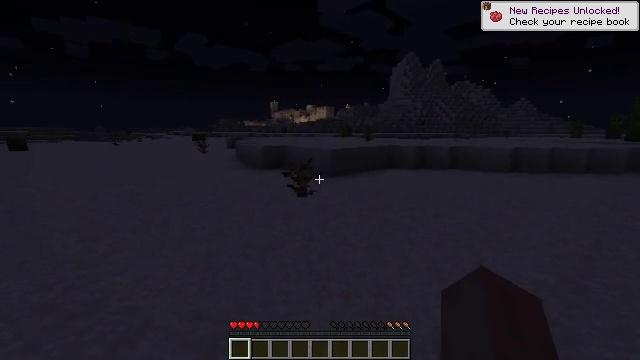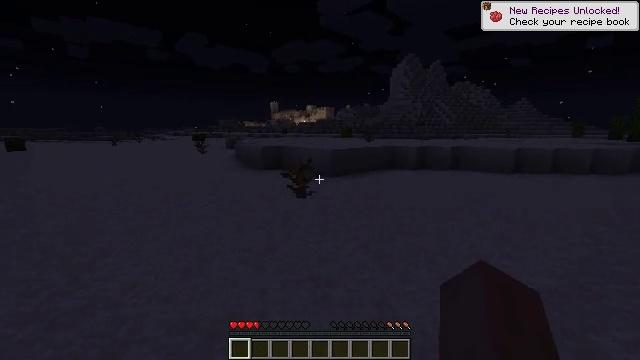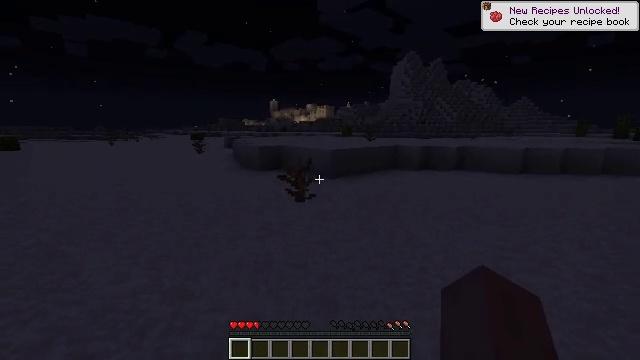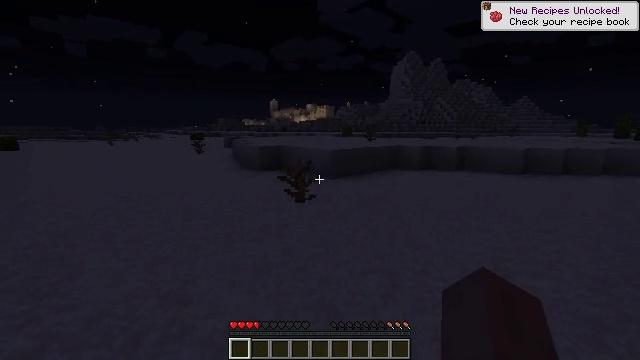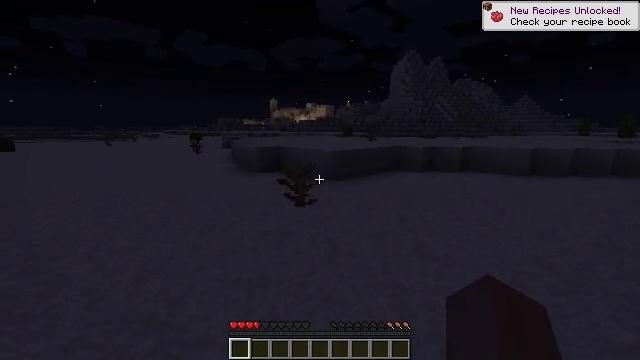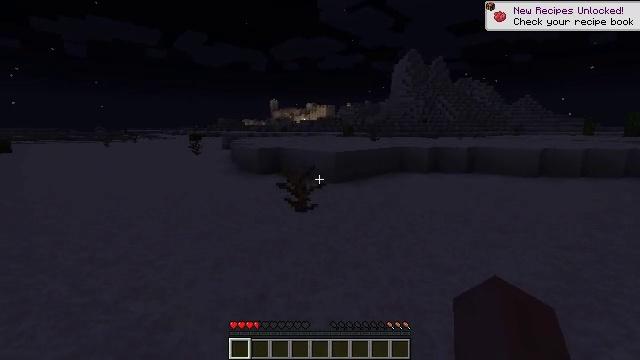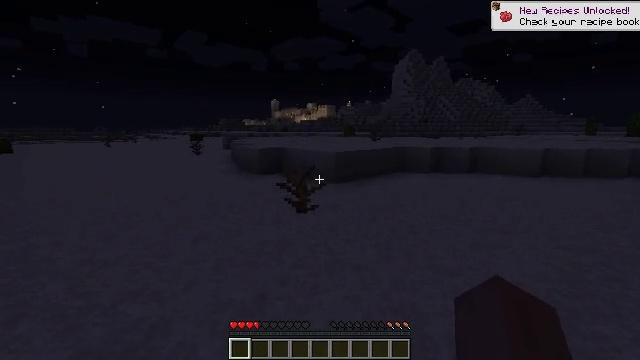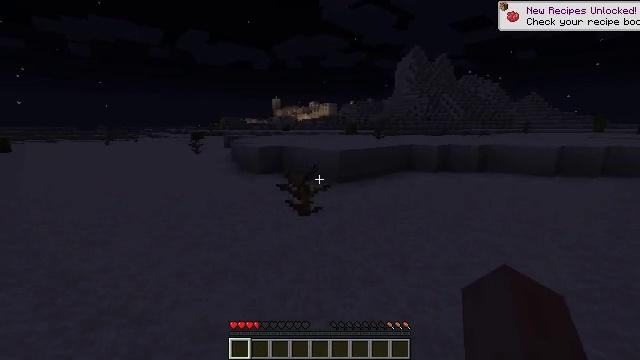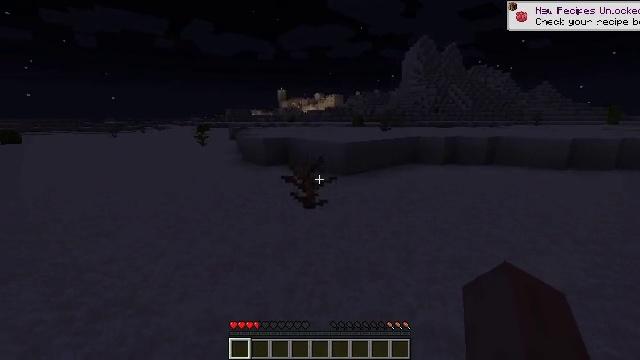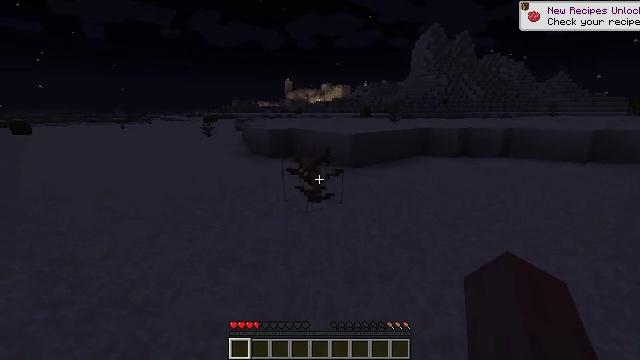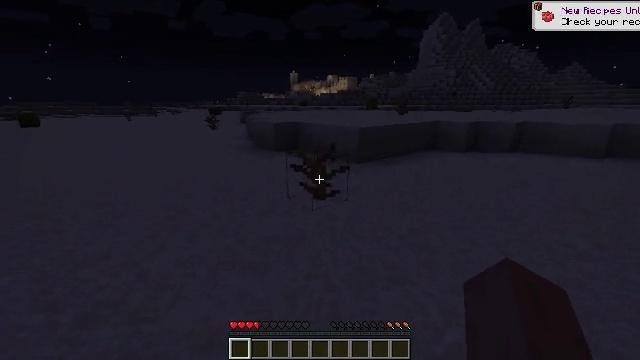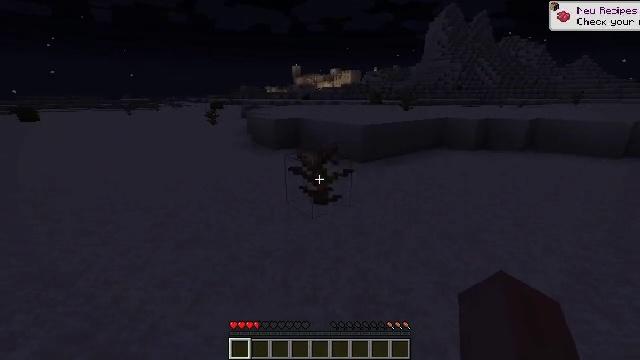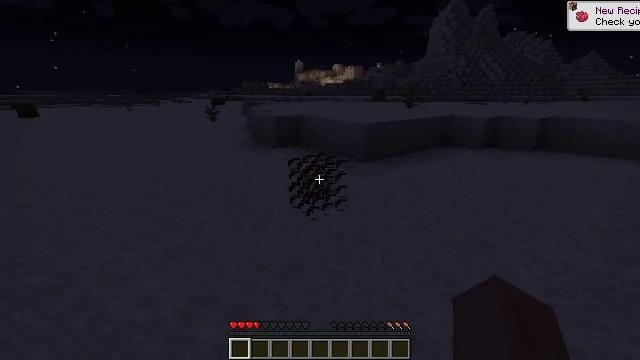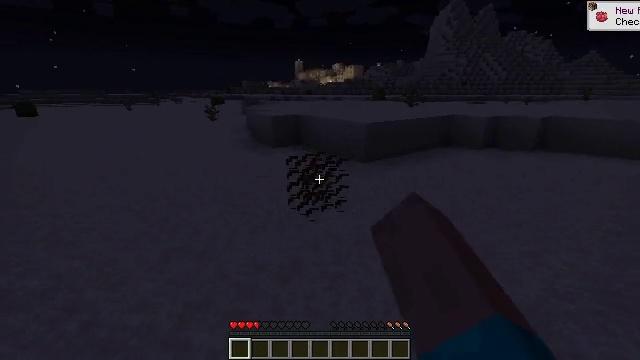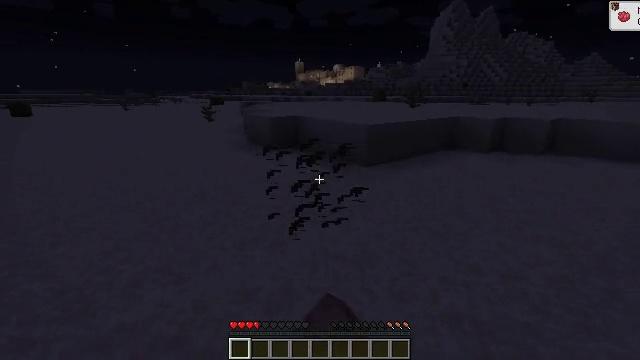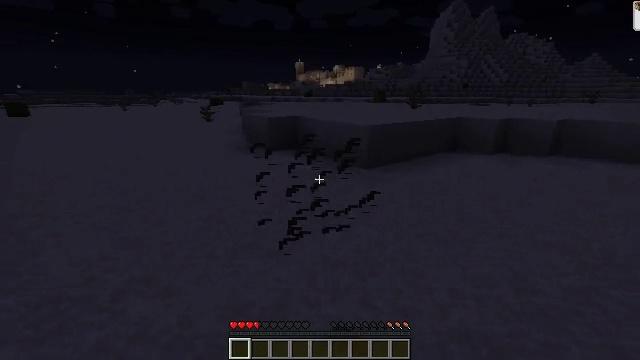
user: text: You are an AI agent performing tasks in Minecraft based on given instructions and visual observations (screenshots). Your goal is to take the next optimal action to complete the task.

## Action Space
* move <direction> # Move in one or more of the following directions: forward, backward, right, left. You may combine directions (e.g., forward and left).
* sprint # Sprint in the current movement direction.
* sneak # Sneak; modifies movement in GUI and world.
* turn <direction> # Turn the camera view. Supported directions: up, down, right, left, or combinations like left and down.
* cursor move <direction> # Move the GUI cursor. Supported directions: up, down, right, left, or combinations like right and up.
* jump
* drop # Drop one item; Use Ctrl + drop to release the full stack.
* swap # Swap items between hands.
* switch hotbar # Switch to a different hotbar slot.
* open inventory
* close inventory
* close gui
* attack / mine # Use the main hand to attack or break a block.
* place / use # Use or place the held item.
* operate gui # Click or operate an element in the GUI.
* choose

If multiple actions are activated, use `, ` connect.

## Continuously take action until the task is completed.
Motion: motion action
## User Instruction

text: Left click to mine the dead bush.
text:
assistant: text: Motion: move forward
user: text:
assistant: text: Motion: move forward
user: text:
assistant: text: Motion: move forward
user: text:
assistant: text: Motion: move forward
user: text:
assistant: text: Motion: move forward
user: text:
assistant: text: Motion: move forward
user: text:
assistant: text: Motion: move forward
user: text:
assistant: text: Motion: move forward, turn left and down
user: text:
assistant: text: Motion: move forward, turn left and down
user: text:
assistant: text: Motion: move forward, turn left and down
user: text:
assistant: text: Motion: move forward, turn down
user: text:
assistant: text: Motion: move forward, attack / mine
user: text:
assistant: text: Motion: move forward, attack / mine
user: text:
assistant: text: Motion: move forward, attack / mine
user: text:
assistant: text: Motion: move forward
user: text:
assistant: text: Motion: move forward
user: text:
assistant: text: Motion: no_op